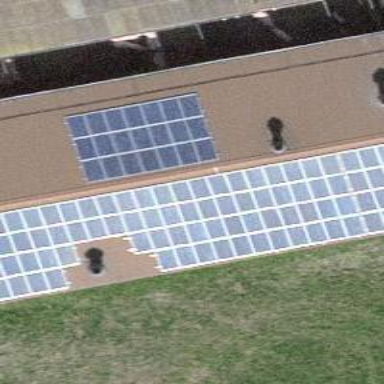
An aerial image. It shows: Solar photovoltaic panel generator.